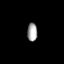
Tissue: prostate
Cell type: B cells
Senescence score: 0.6967
Nuclear area (px): 178
Mean DAPI intensity: 164.854